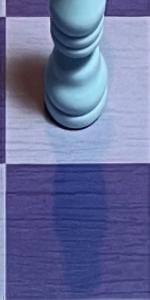
Label: Empty